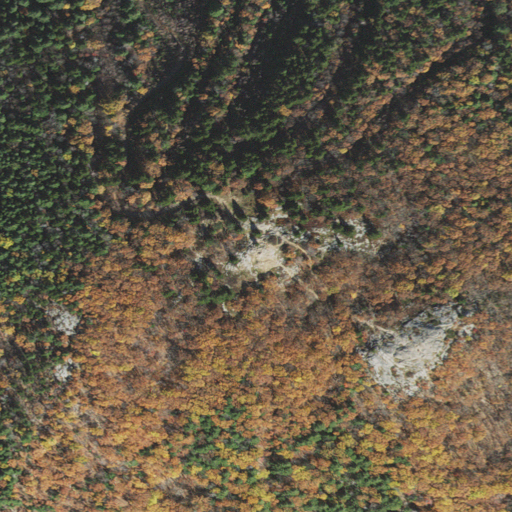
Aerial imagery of mountain in Massachusetts named Mount Watatic containing mixed forest, deciduous forest, evergreen forest, and shrub